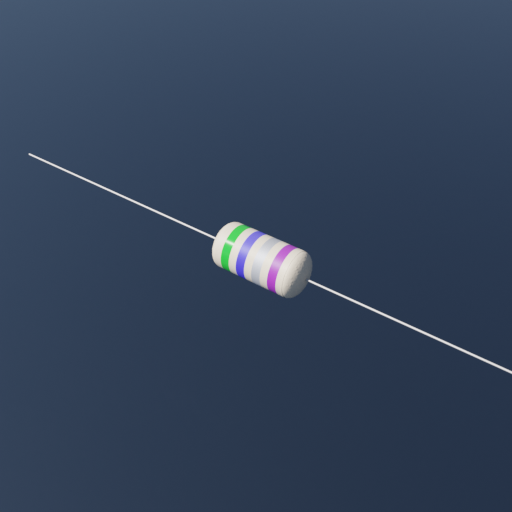
Resistor colour bands (in order): green, blue, silver, violet